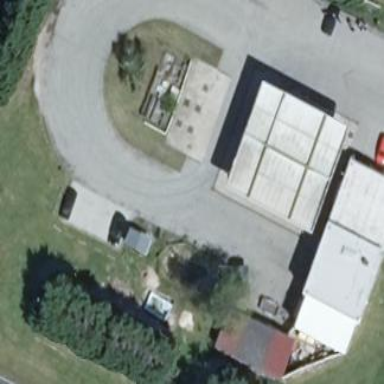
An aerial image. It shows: Fuel station.